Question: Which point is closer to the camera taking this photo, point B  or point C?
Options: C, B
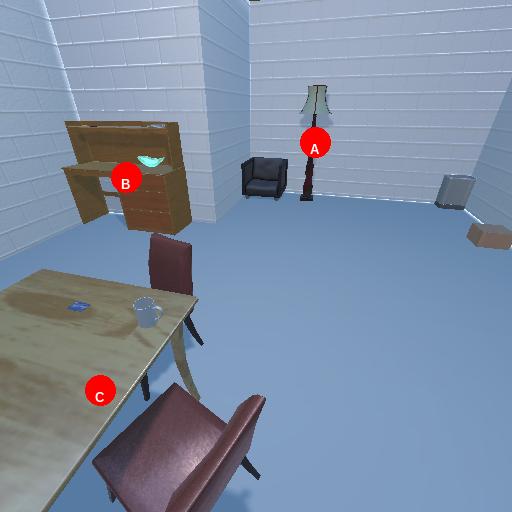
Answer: C